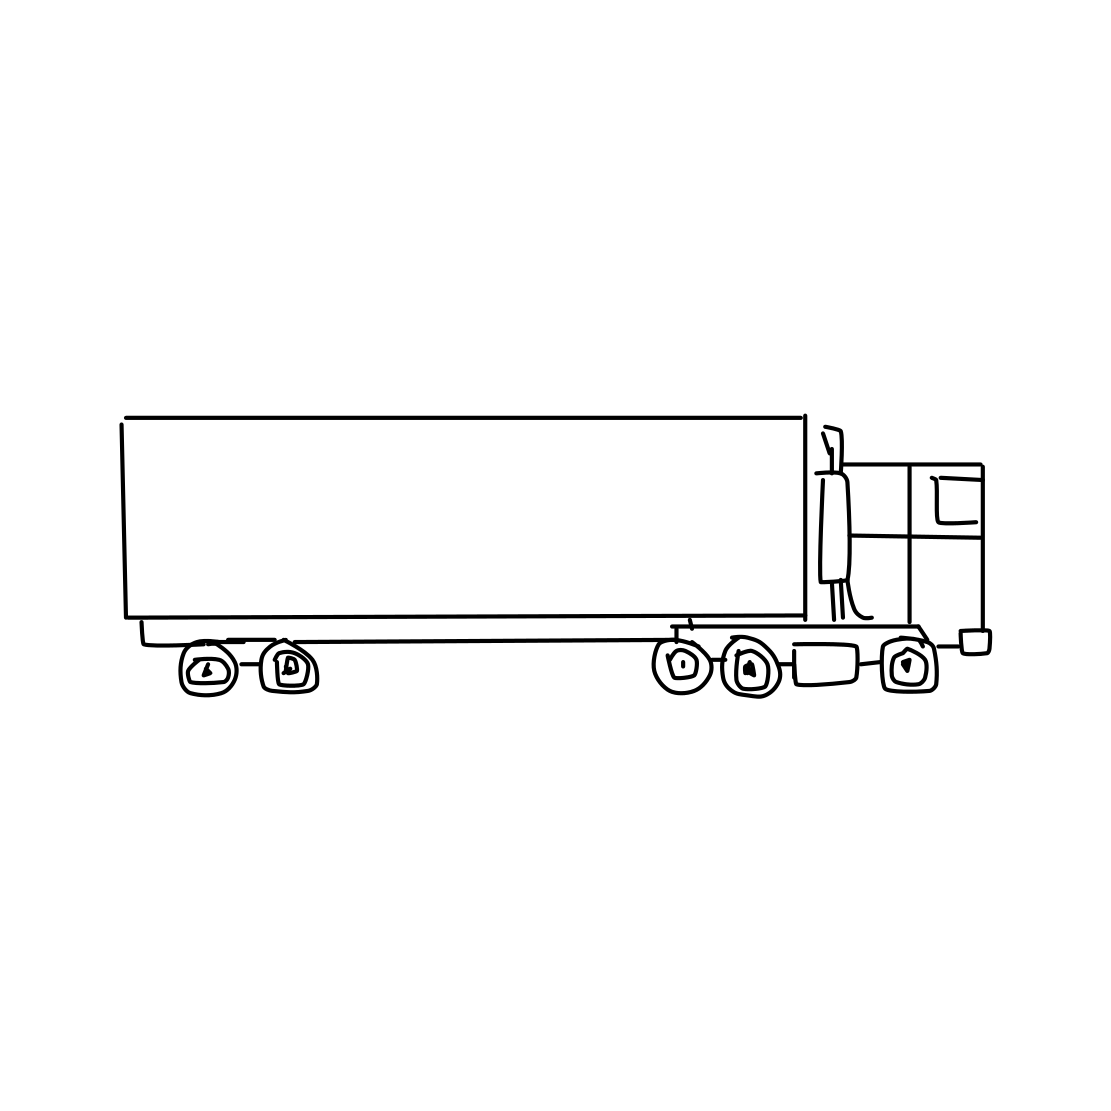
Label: truck